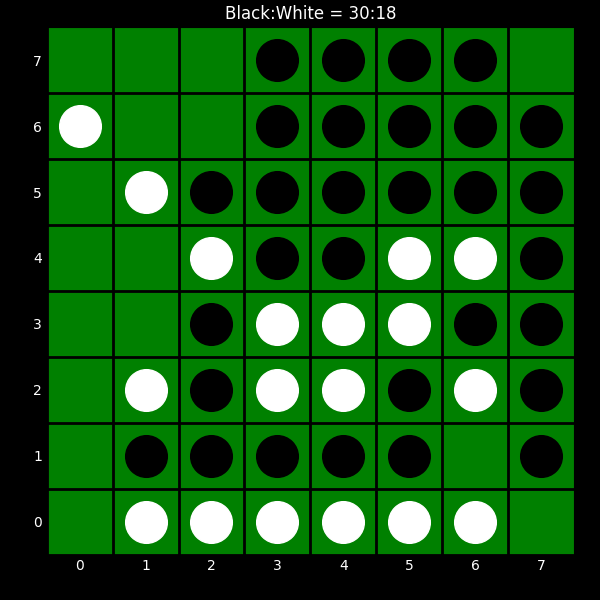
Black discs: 30
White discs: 18